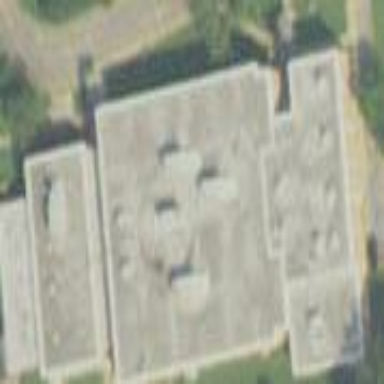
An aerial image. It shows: School building.